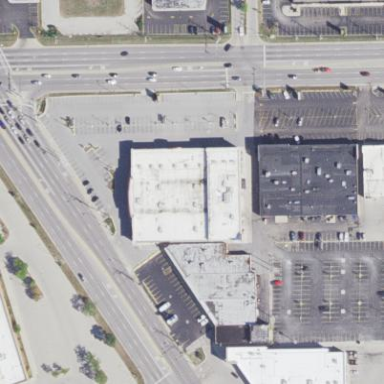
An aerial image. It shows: Retail building housing supermarket.